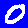
Digit: 0